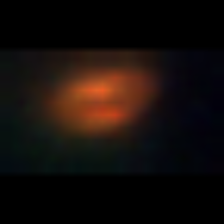
Taxon: Unknown_phyto
Group: Unknown